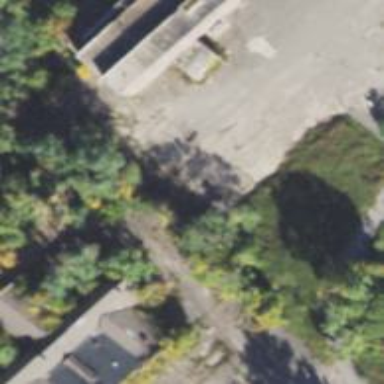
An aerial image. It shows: Abandoned railway.